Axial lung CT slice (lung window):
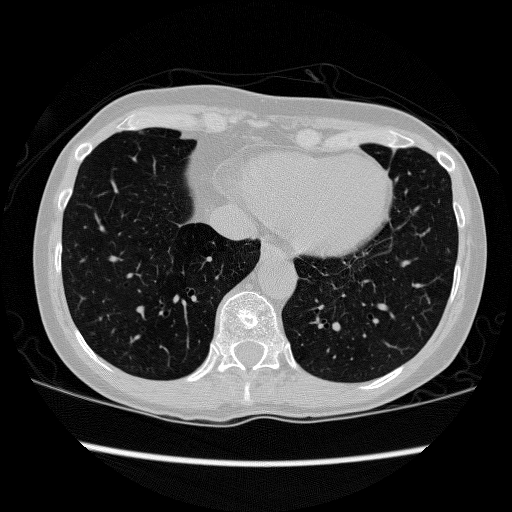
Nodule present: no